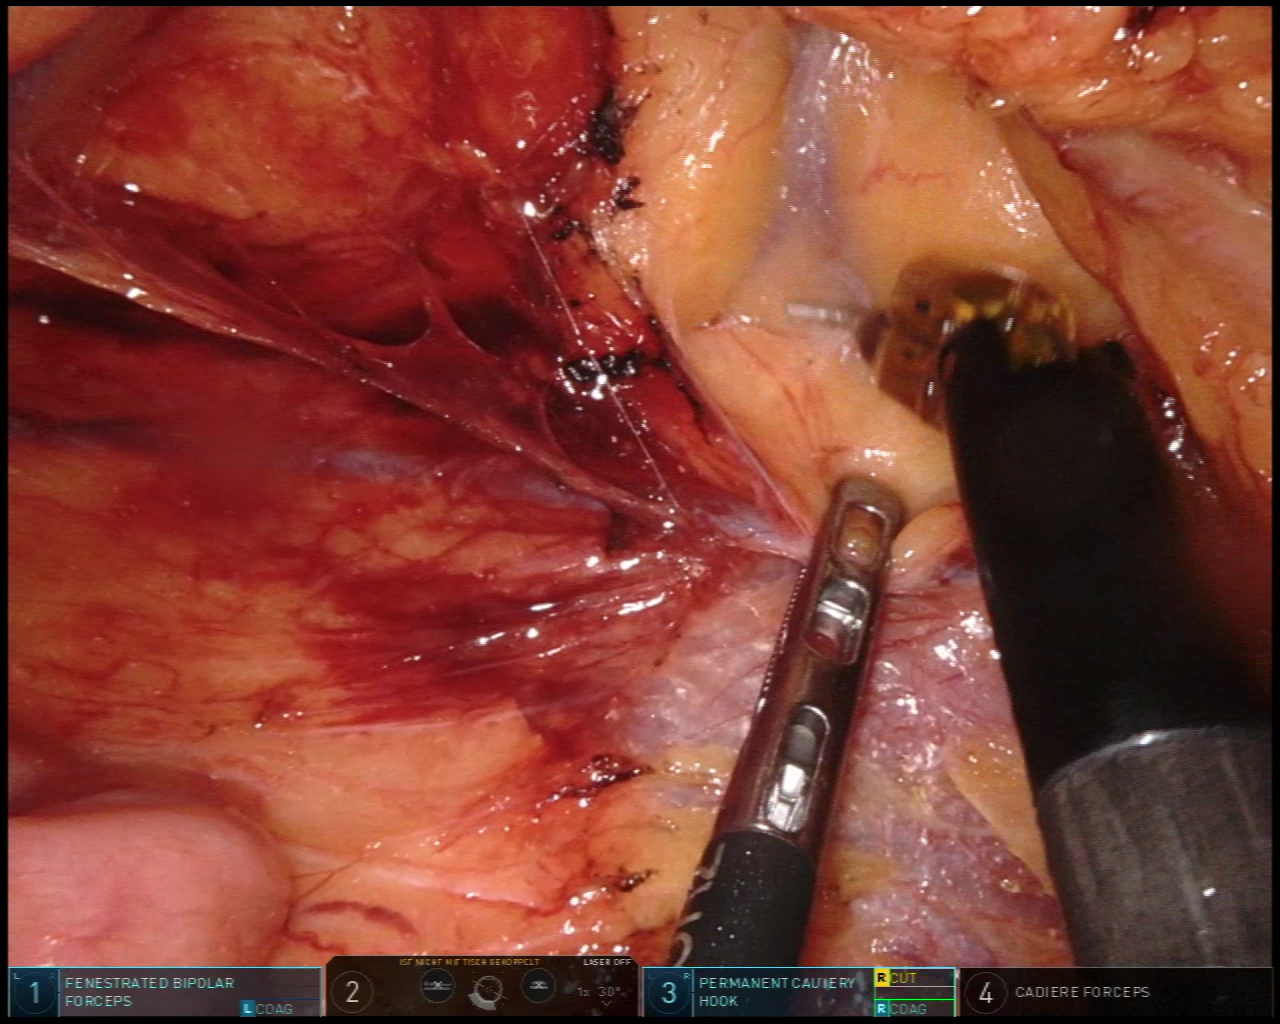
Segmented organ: intestinal_veins
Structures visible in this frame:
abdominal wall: no
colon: no
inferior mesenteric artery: no
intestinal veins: yes
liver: no
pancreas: no
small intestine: yes
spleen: no
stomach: no
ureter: no
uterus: no
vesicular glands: no